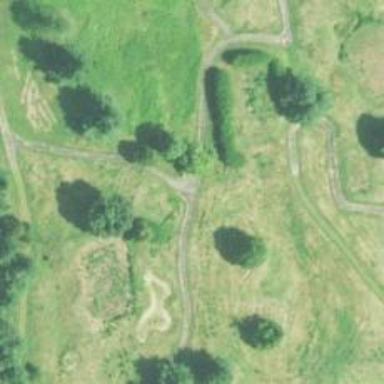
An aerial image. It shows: Path for both road and golf.